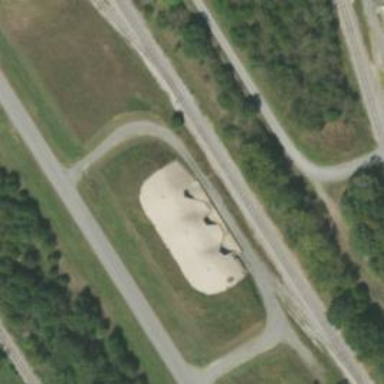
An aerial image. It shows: Military bunker for protection and defense.